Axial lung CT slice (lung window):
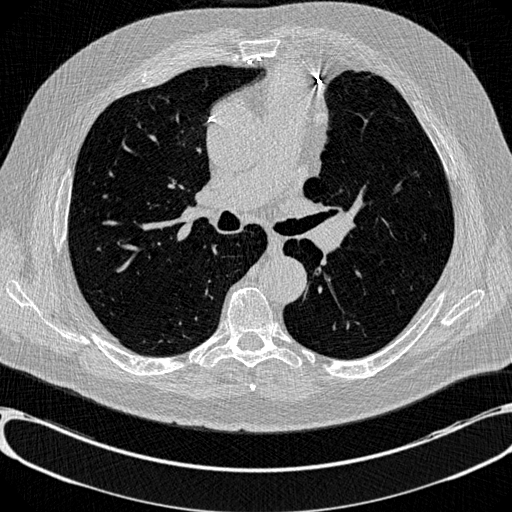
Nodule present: no